Question: Got a bit of a weird one.
I am using the following codebase to build a 'UItable' with 'AutoLayout' programmatically:
<URL>
The issue I have is that the output seems to give me the separator shifted to the right I need the background to be the background colour you see, but that little "notch" still remains white. I have changed the separator colour to black here for better viewing.

Any ideas on what is creating that would be much appreciated.
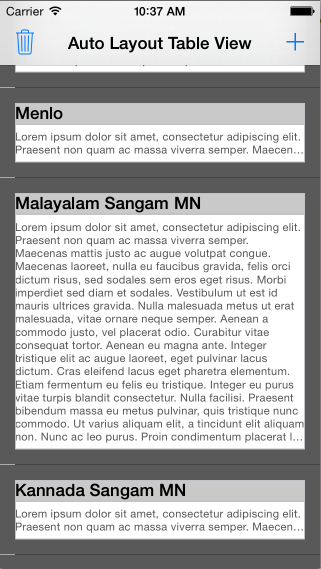
Answer: in 'viewDidLoad' method set:
'''
self.tableView.separatorInset = UIEdgeInsetsMake(0, 0, 0, 0);
'''
note, that this method available from iOS 7